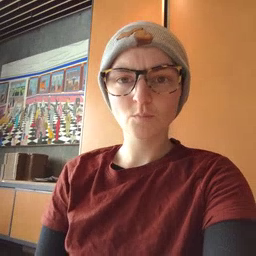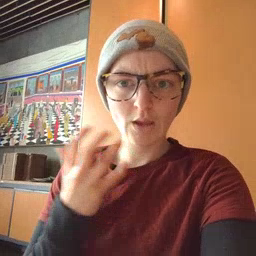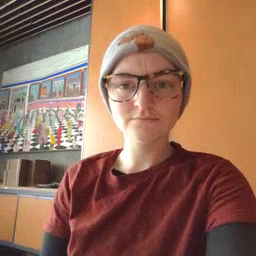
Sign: owie